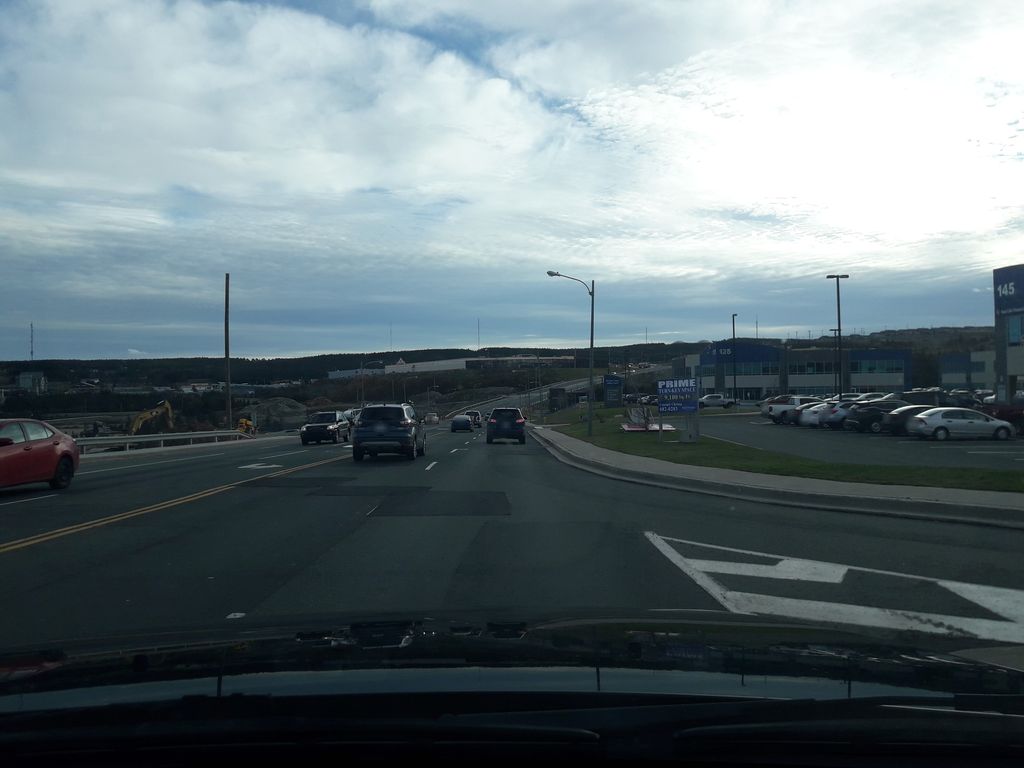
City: st_johns